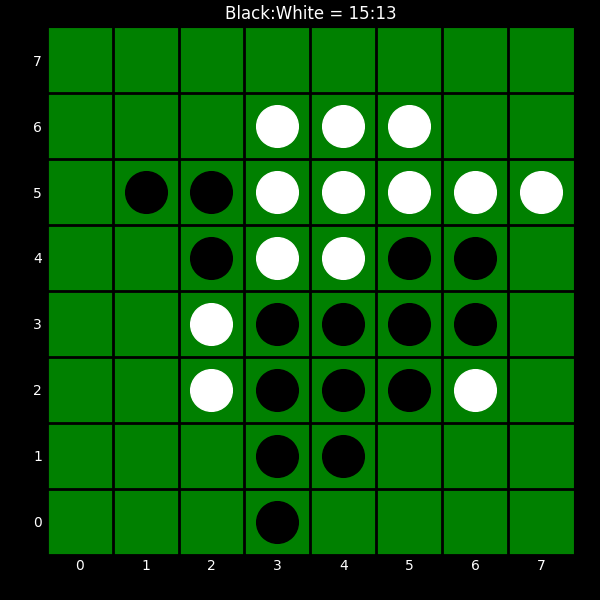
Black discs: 15
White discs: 13